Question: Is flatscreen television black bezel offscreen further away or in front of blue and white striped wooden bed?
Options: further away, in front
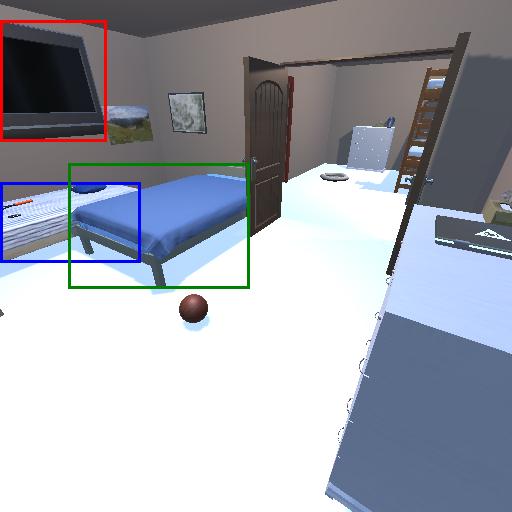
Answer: further away